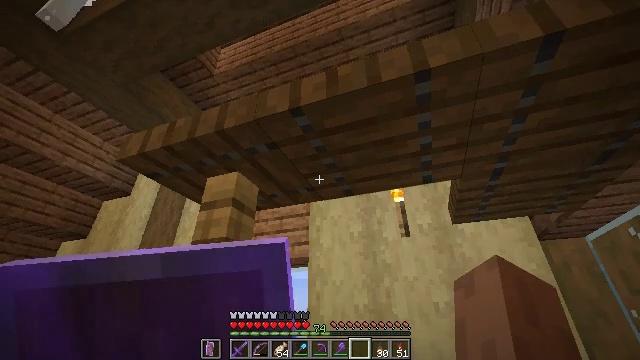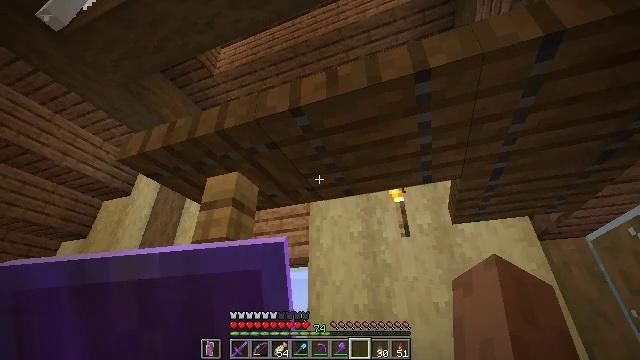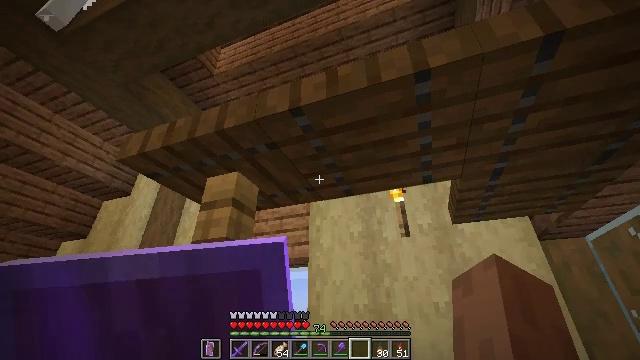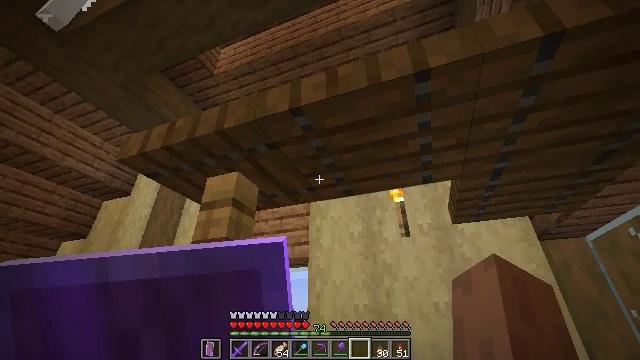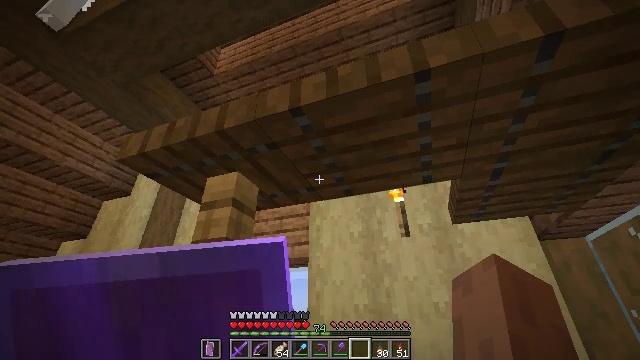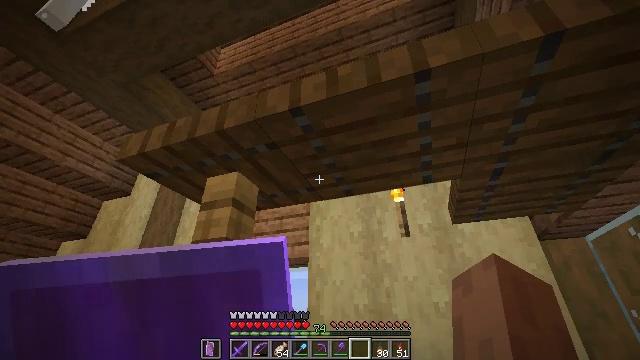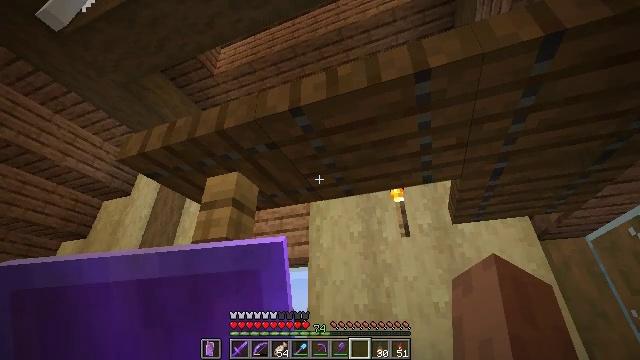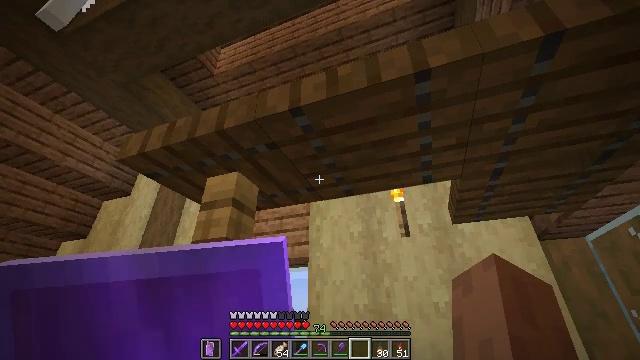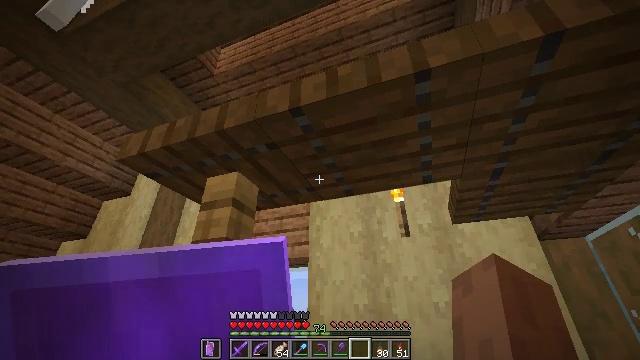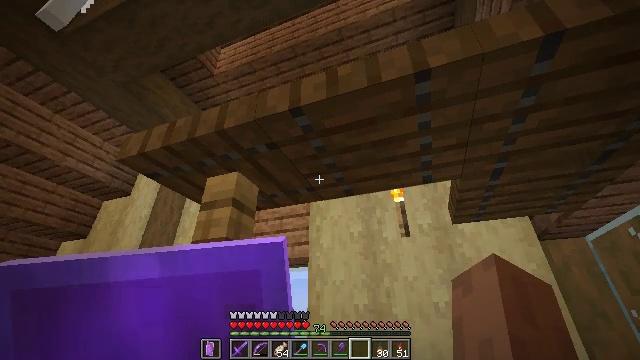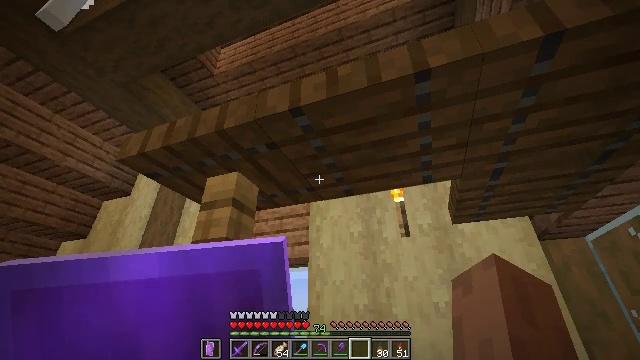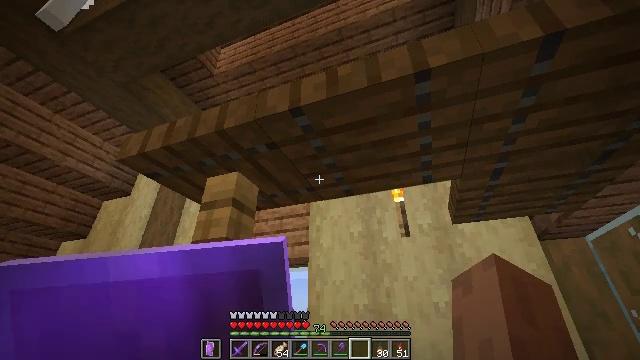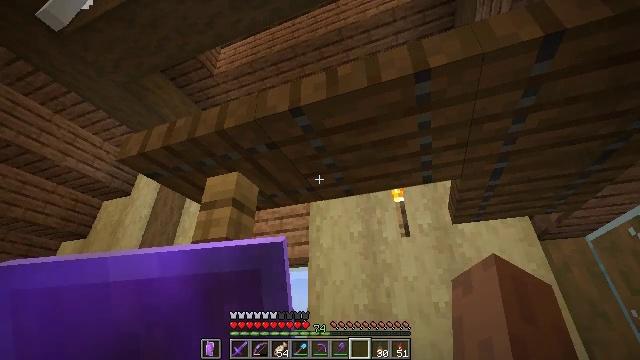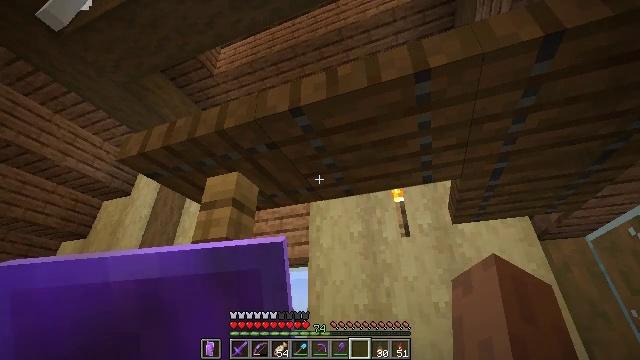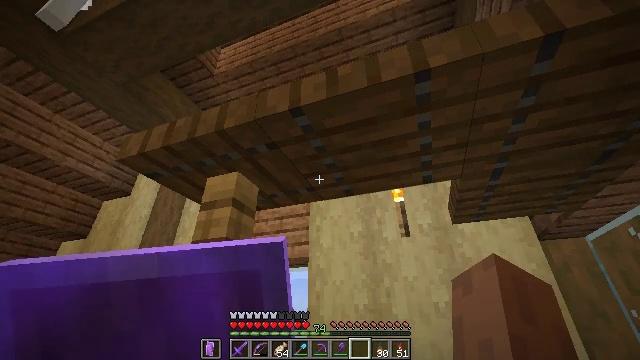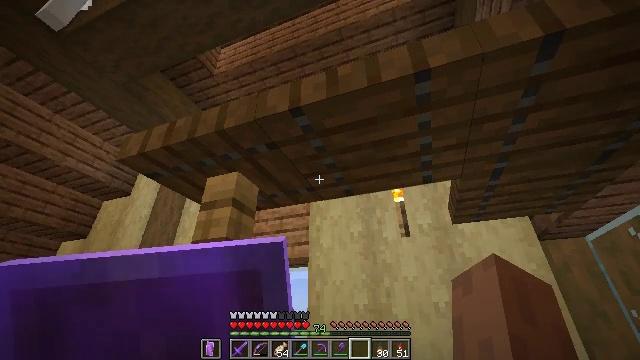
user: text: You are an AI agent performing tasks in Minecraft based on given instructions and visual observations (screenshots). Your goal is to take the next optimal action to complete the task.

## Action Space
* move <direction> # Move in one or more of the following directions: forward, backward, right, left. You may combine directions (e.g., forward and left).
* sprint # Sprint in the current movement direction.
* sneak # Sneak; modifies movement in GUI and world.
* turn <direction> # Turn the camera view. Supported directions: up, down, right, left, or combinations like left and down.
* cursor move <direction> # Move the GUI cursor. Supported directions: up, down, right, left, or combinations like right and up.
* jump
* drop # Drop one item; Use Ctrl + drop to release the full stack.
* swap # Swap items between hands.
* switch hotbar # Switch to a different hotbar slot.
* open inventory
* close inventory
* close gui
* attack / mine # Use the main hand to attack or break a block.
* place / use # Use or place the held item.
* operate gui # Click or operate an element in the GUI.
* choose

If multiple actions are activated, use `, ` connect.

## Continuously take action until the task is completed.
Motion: motion action
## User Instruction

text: Break the spruce trapdoor from a structure.
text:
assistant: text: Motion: no_op
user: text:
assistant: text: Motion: no_op
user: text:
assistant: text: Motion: no_op
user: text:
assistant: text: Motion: no_op
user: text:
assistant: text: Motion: no_op
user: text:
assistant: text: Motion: no_op
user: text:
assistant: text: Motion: no_op
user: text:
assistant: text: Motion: no_op
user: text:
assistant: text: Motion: no_op
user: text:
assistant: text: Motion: no_op
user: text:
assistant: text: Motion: no_op
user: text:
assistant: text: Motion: no_op
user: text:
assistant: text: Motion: no_op
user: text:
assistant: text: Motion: no_op
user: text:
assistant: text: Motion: no_op
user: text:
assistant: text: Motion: no_op
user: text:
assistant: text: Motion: no_op
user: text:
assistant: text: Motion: no_op
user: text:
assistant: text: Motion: no_op
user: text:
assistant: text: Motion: no_op
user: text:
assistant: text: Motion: no_op
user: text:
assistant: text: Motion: no_op
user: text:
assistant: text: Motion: no_op
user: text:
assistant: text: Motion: no_op
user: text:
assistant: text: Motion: no_op
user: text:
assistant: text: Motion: no_op
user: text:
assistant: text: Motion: no_op
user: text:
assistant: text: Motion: no_op
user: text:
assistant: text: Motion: no_op
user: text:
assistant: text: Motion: no_op